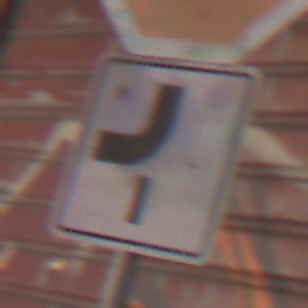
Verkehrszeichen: VerlaufVorfahrtsstrasse7
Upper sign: Stop
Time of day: MorningAfternoon
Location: Outdoor (Urban)
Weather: Clear
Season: NotSpecified
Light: Natural